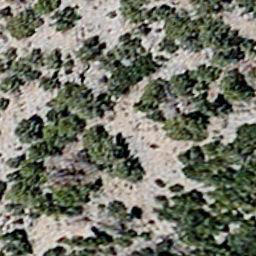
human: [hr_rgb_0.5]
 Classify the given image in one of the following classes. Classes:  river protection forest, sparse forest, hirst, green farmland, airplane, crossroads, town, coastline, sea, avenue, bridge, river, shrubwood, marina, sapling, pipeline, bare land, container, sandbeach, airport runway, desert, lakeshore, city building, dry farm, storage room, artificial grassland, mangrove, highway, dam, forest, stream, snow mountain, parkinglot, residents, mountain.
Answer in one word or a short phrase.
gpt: sparse forest